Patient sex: M
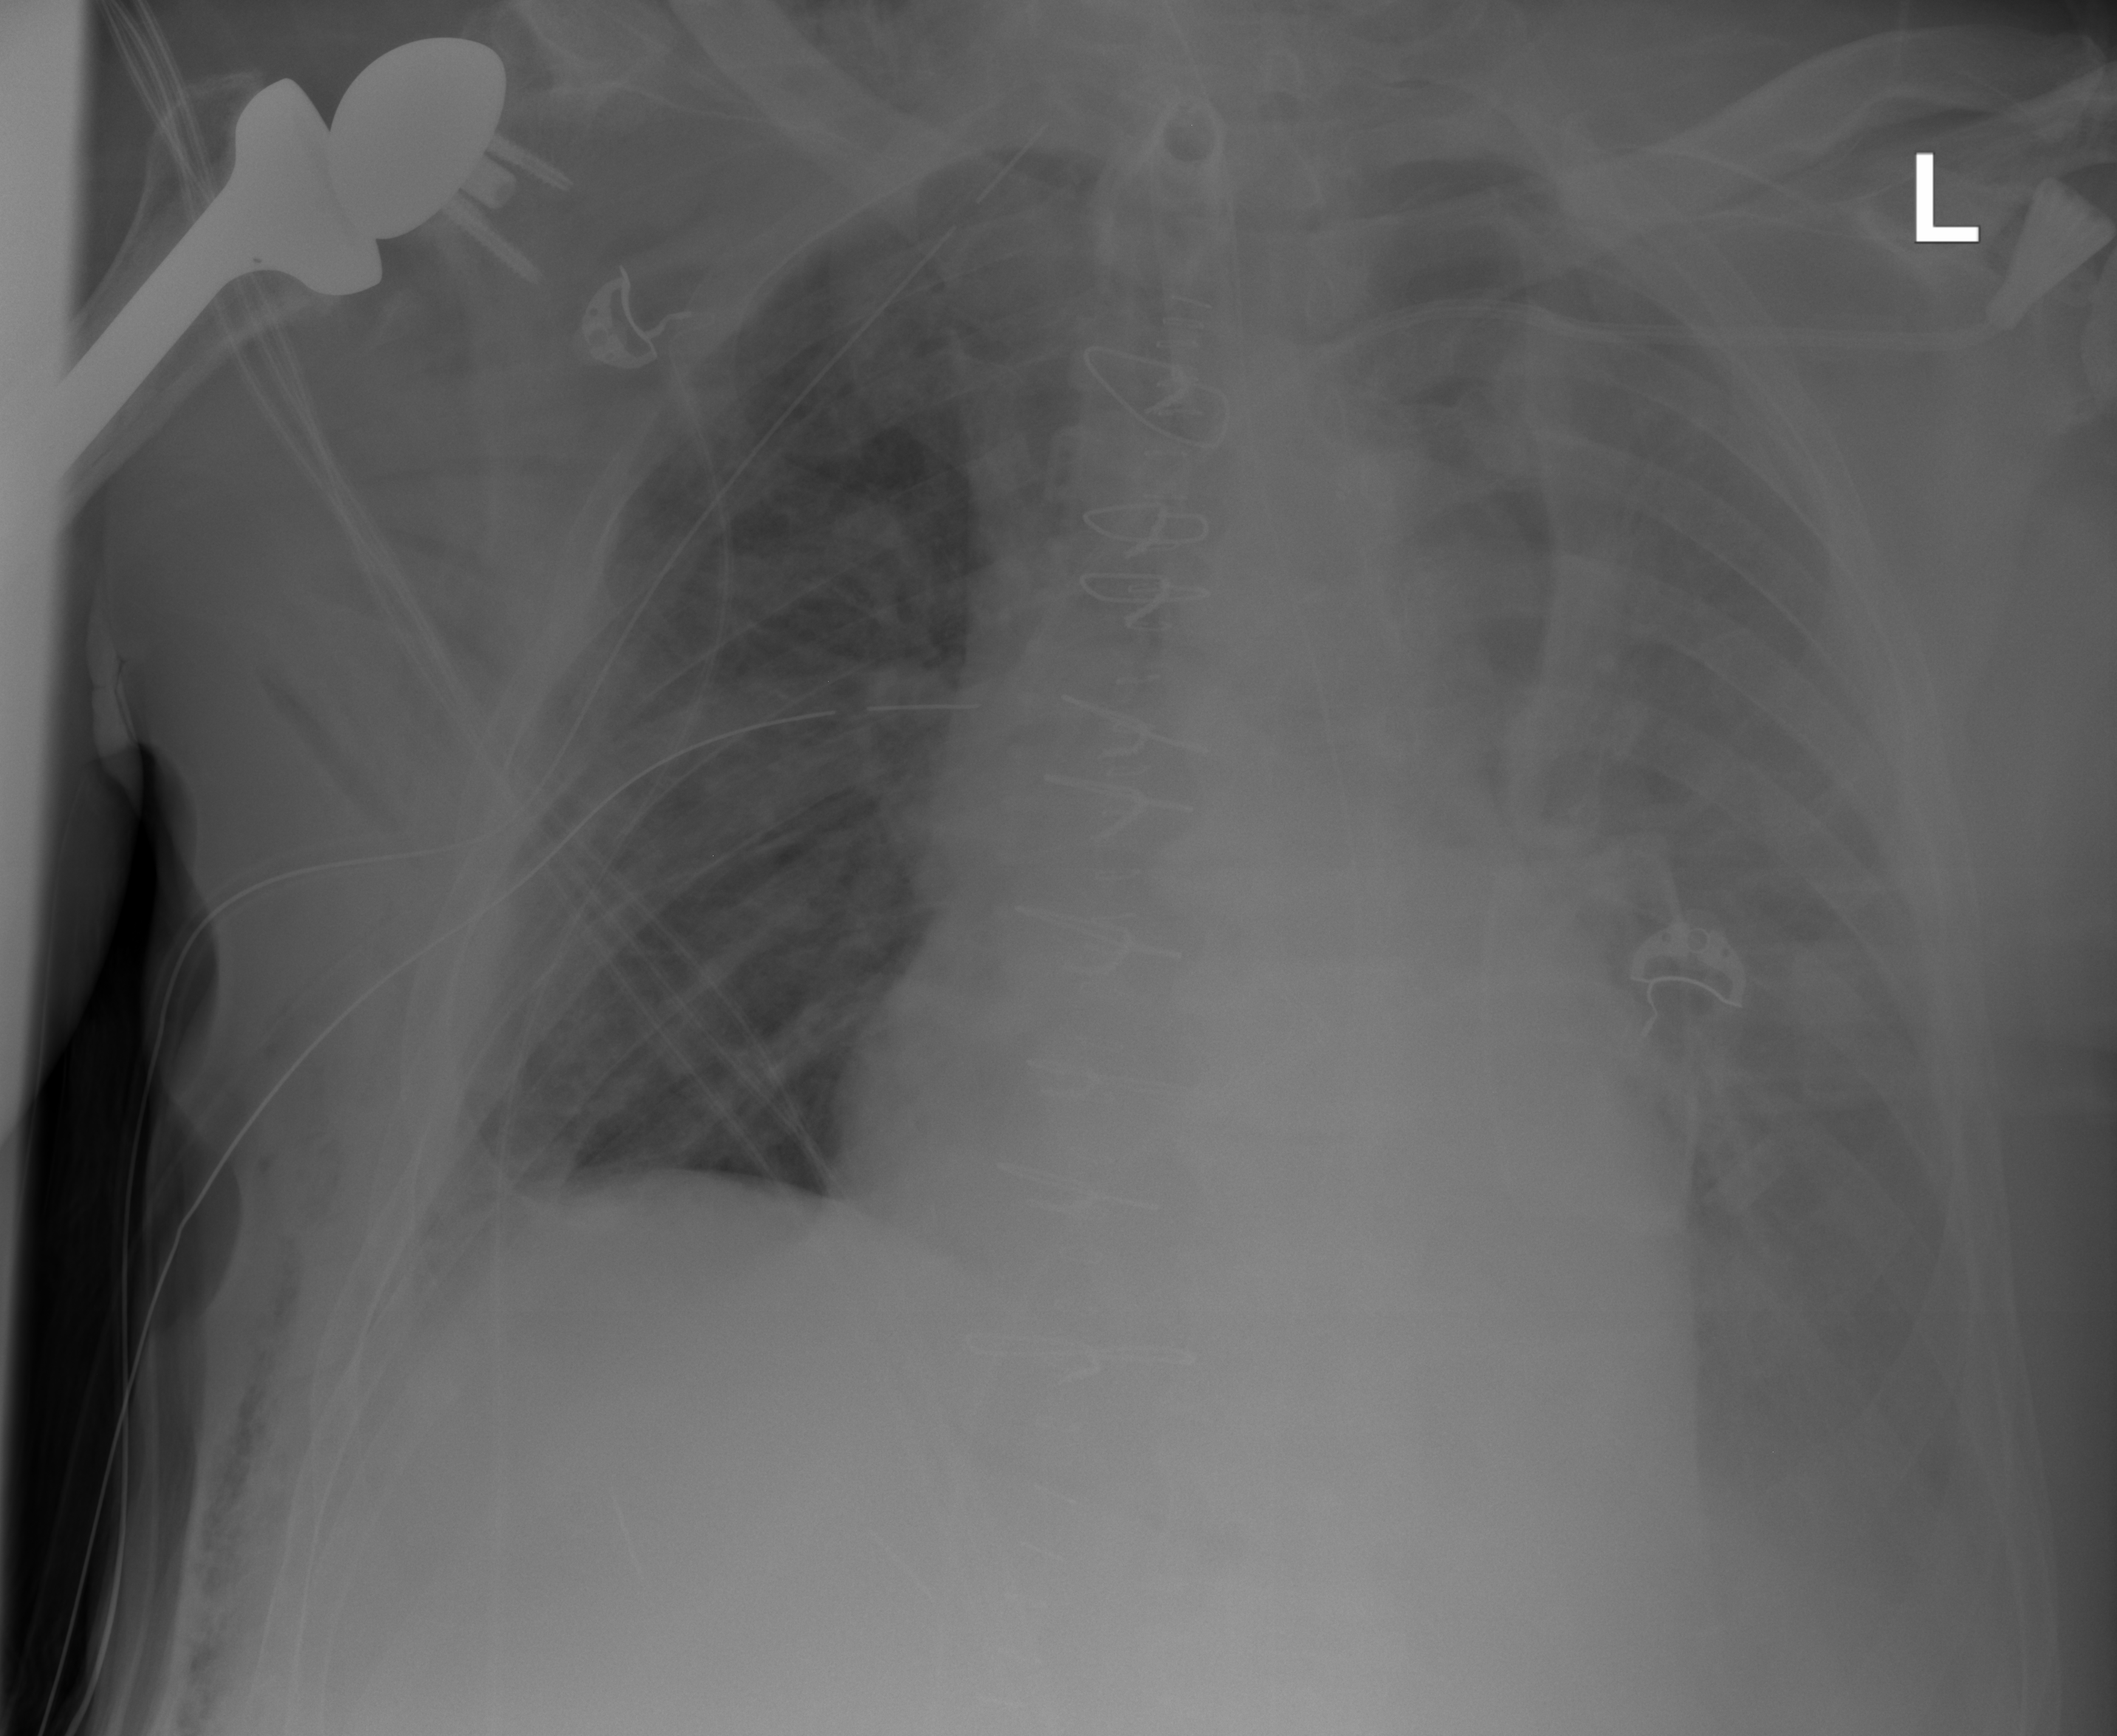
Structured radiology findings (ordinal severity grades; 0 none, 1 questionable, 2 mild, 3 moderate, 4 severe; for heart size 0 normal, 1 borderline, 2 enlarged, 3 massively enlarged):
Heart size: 2
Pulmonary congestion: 0
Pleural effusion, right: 0
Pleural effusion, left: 2
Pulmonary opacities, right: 0
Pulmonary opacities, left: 2
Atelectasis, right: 2
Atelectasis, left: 2